Chest X-ray. View position: AP
Patient age: 7
Patient sex: F
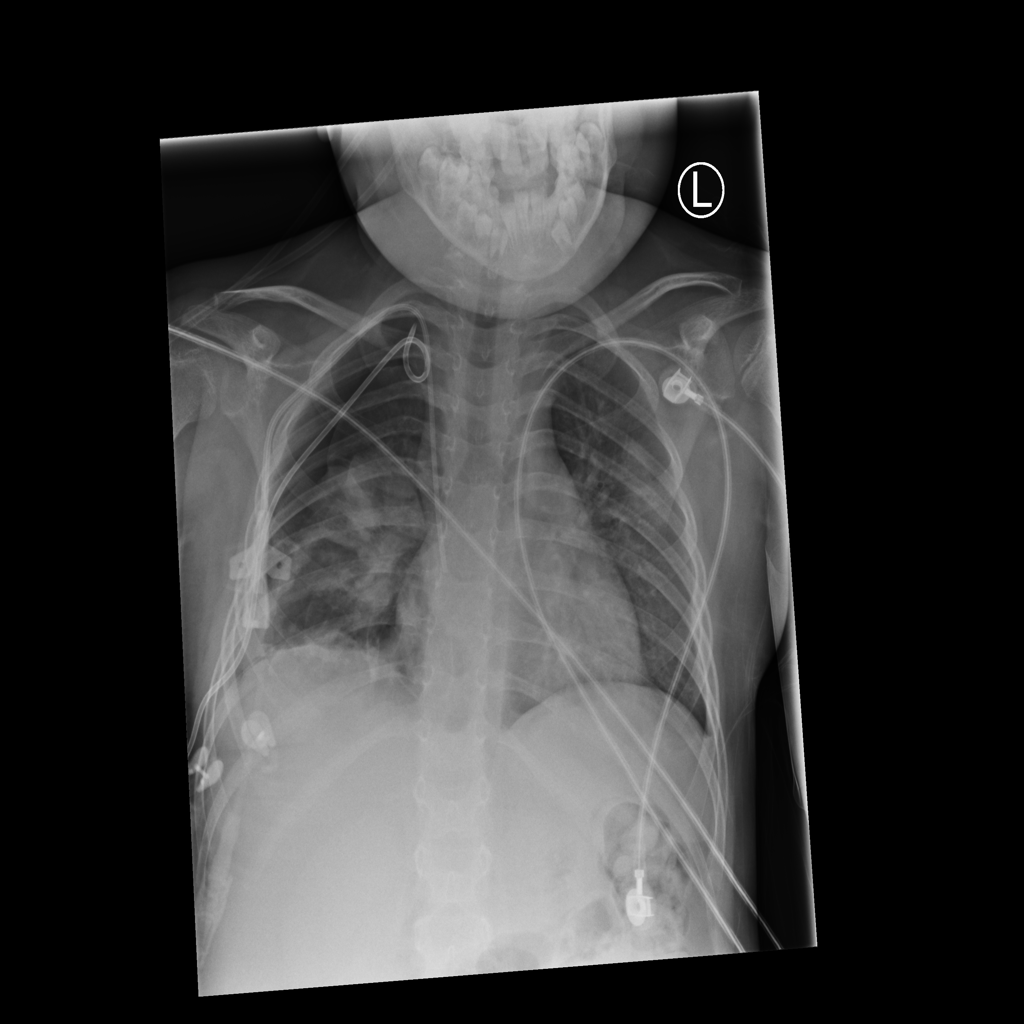
Finding: Pneumothorax